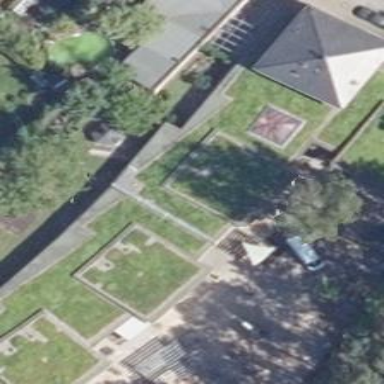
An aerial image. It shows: Kindergarten building.